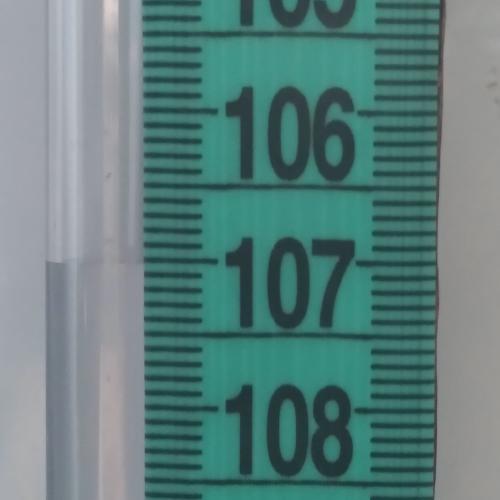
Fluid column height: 107.0 cm